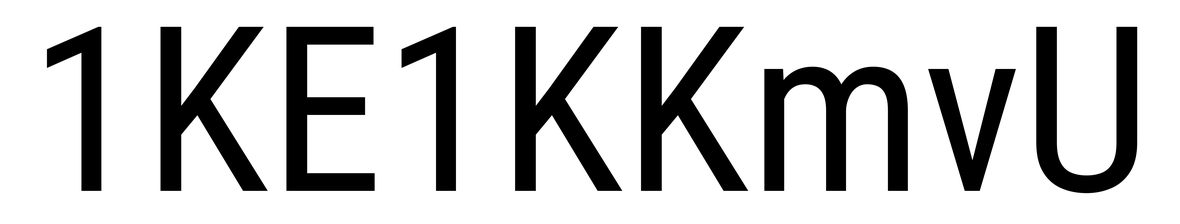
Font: Roboto_Condensed_Regular